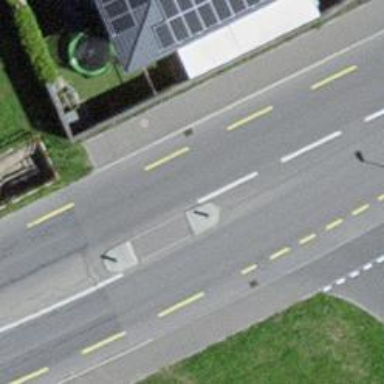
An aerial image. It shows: Asphalt footway with unmarked crossing. There is pedestrian island and markings at the crossing.